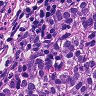
Metastatic tissue present: yes